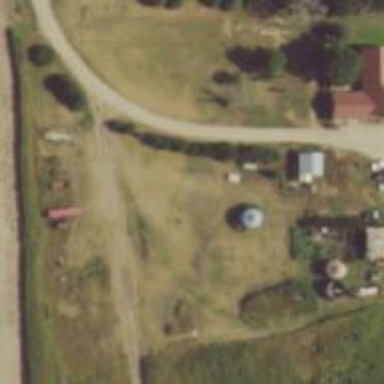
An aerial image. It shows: Silo.